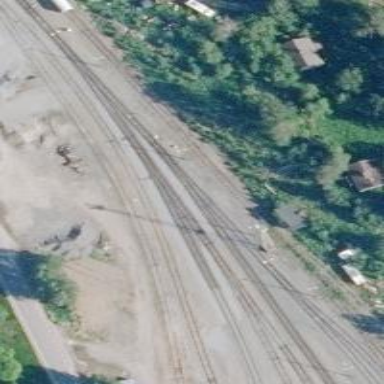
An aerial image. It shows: Railway track.